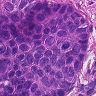
Metastatic tissue present: yes